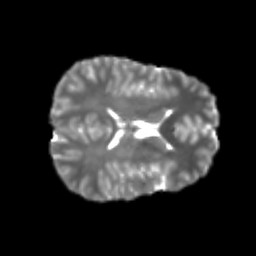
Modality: T2w
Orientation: axial
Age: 24
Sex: male
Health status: healthy
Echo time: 0.074 s